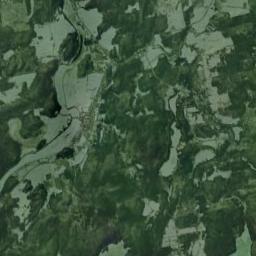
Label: wetland